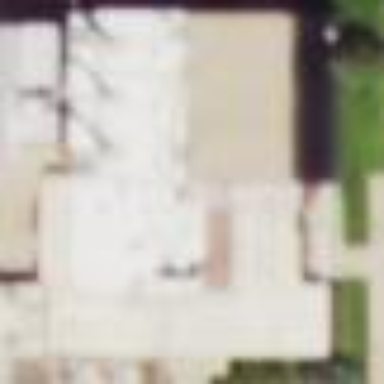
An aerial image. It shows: Building with power generator.